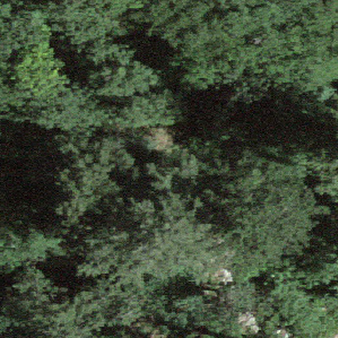
Label: other